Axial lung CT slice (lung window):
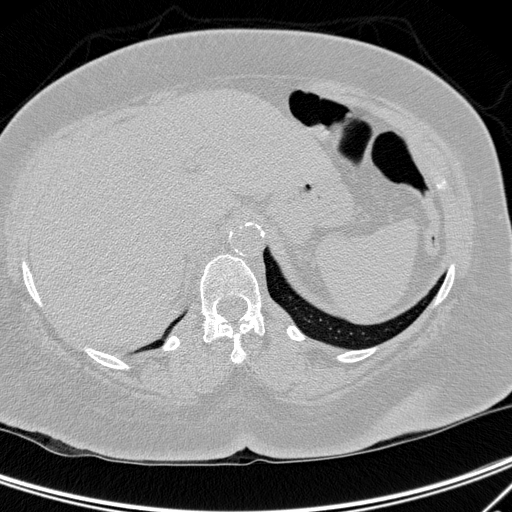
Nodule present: no